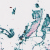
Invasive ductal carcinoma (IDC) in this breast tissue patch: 0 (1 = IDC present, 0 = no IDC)